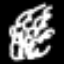
Label: squiggle